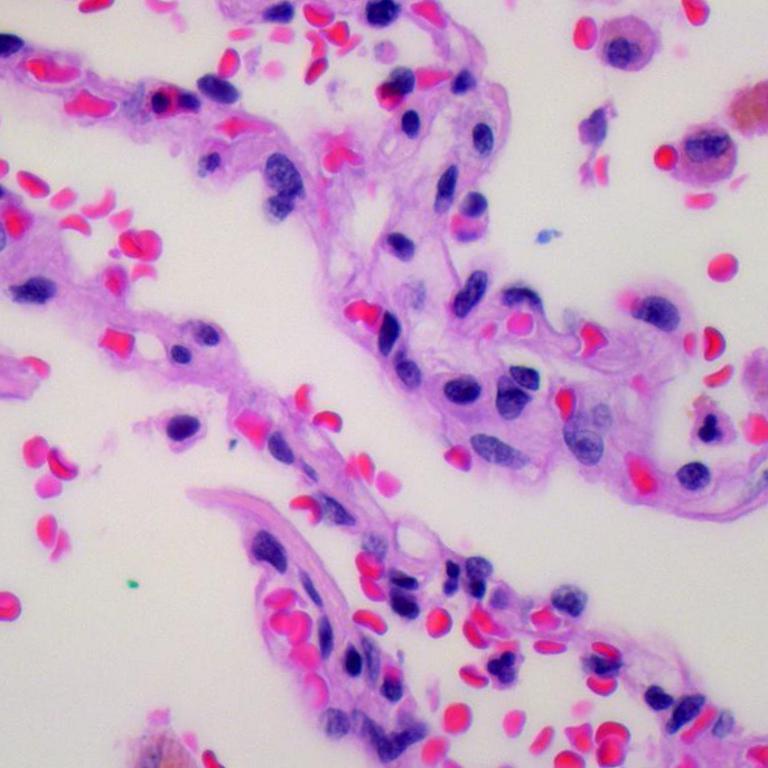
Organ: lung
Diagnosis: benign